Interaction volume radius: 5 \u00c5
Interaction volume height: 20 \u00c5
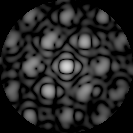
Disorder parameter: 0.4174